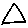
Label: triangle